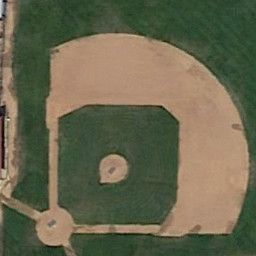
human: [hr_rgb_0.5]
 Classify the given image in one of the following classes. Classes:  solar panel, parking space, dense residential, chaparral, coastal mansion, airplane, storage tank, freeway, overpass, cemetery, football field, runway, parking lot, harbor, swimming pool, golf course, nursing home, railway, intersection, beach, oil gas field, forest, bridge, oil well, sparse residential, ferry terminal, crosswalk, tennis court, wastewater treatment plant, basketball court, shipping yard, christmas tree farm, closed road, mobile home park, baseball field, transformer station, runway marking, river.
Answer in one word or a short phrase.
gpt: baseball field